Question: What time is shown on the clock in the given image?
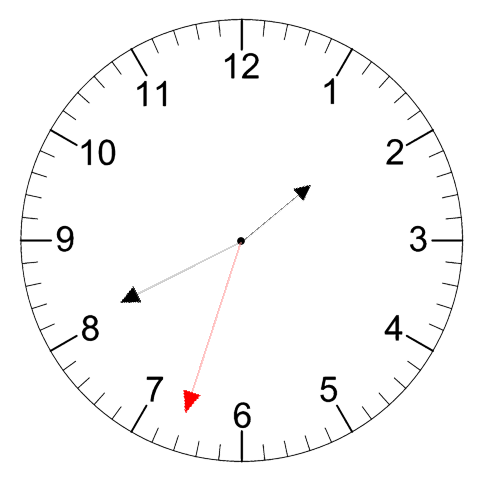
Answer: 01:40:33